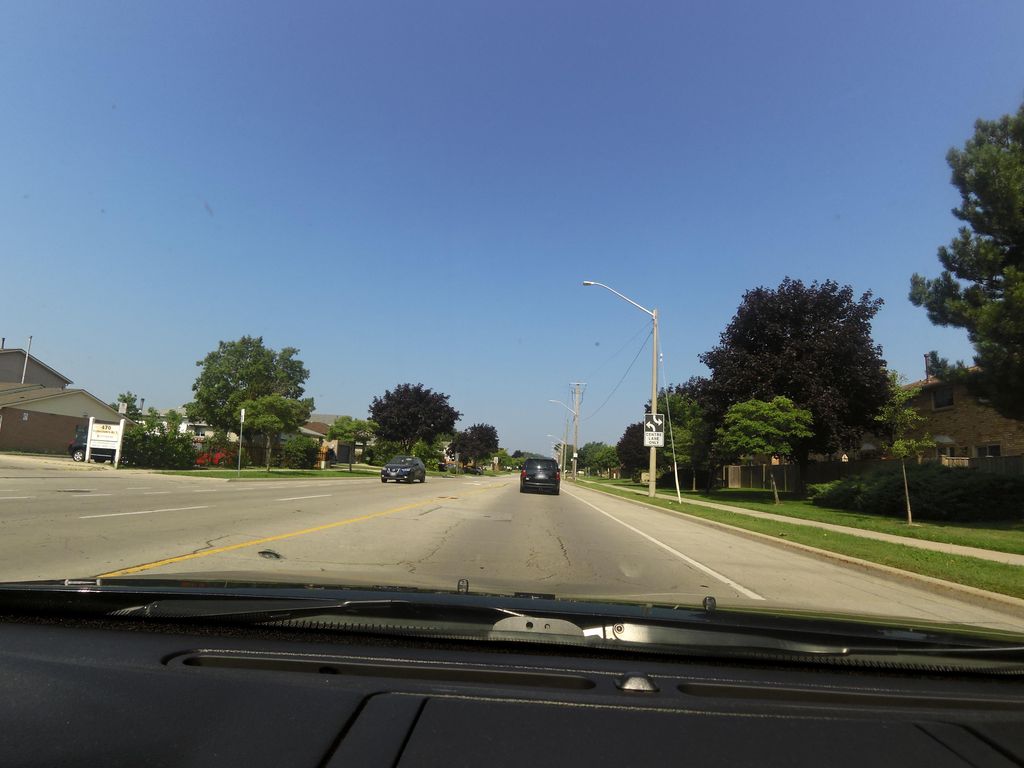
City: hamilton